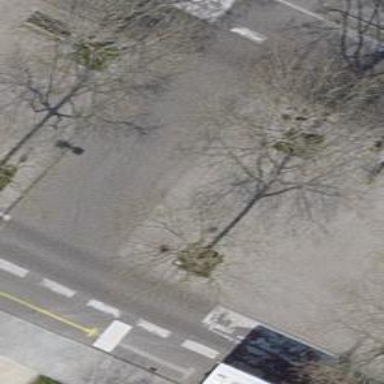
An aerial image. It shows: Asphalt road designated as living street.